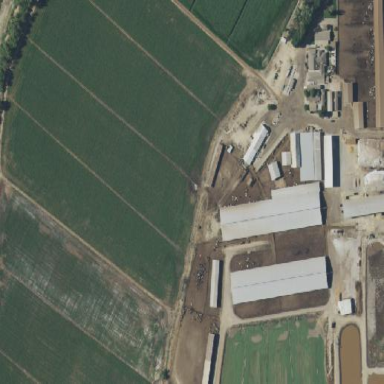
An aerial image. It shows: Farmyard area.